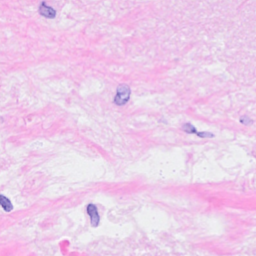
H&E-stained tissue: Breast